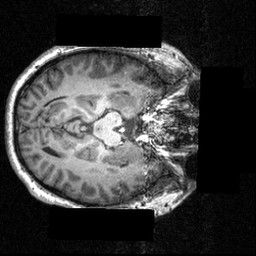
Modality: T1w
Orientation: axial
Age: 25
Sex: male
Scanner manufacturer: siemens
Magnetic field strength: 3.951 T
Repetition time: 1.5 s
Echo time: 0.00335 s